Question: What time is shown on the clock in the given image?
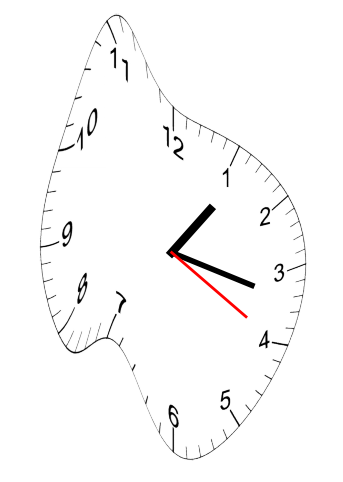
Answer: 01:17:20